Field crop: maize
Growth stage: 2
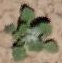
Species: chenopodium